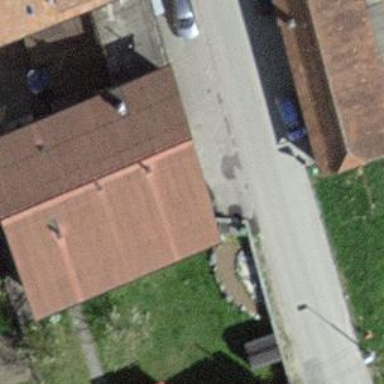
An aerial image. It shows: Residential building.